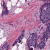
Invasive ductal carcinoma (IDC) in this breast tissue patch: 1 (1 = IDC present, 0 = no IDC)